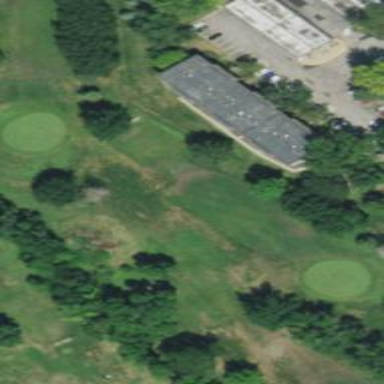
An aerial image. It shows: Grassy area designated as golf fairway.